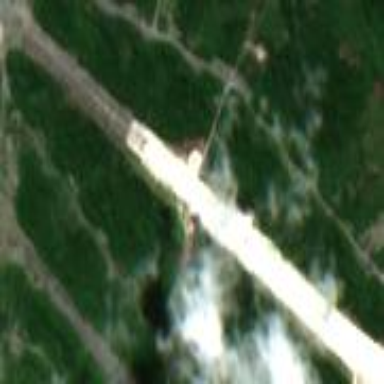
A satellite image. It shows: Runway at the airport with compacted surface.